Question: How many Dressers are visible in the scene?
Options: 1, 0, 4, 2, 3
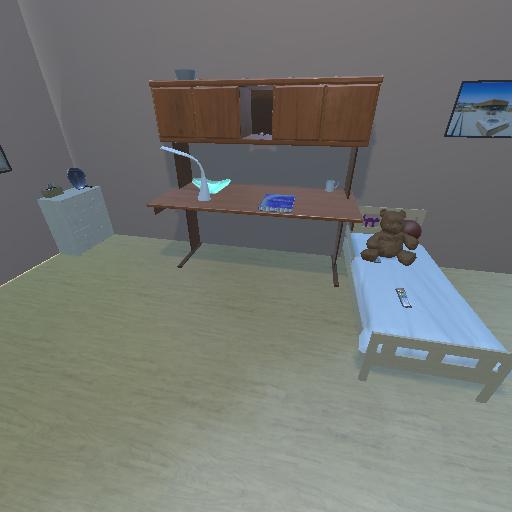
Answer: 1